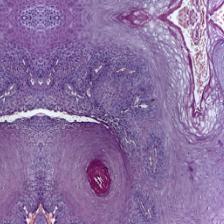
Diagnosis: OSCC